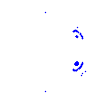
Particle: electron